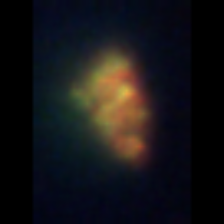
Taxon: Unknown_detritus
Group: Unknown